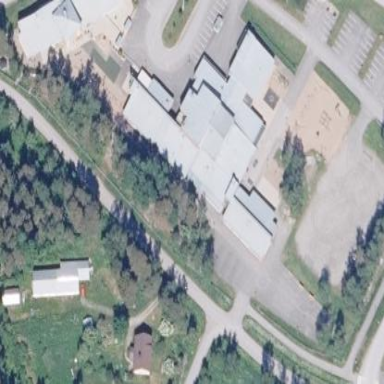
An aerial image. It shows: School.